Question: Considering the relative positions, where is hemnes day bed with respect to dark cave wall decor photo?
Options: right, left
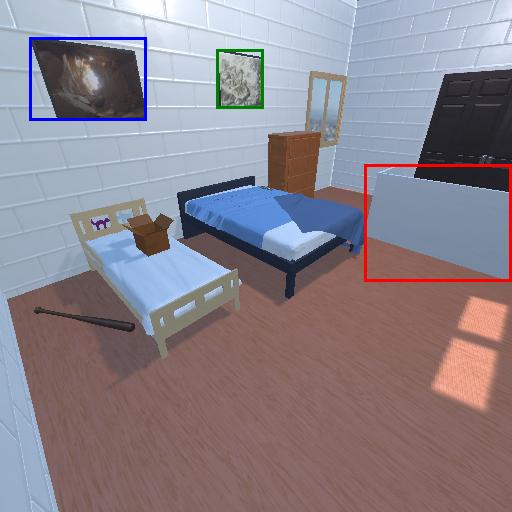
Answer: right